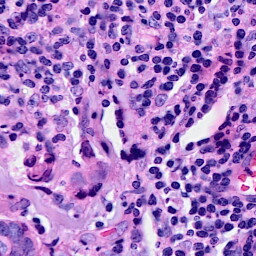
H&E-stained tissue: Breast